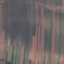
Land use / land cover class: PermanentCrop